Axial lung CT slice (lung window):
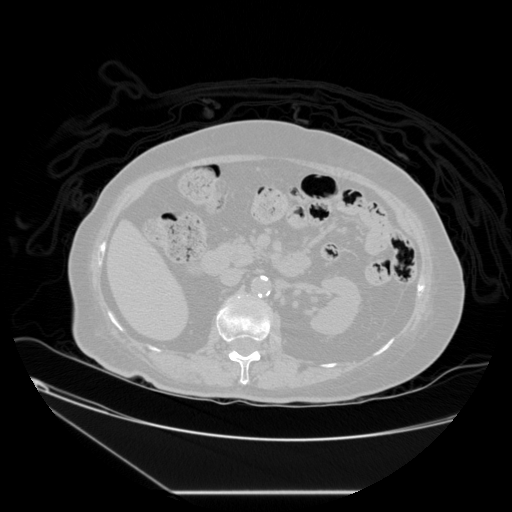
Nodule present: no